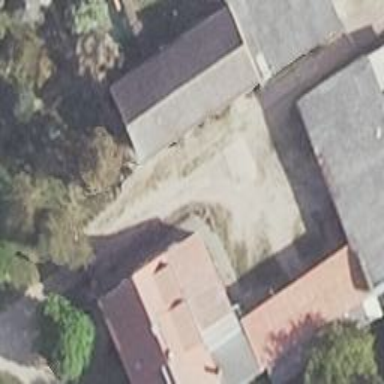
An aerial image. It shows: Driveway.